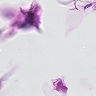
Metastatic tissue present: no